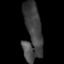
Tissue: skin
Cell type: Fibroblasts
Senescence score: 0.7733
Nuclear area (px): 1050
Mean DAPI intensity: 65.111